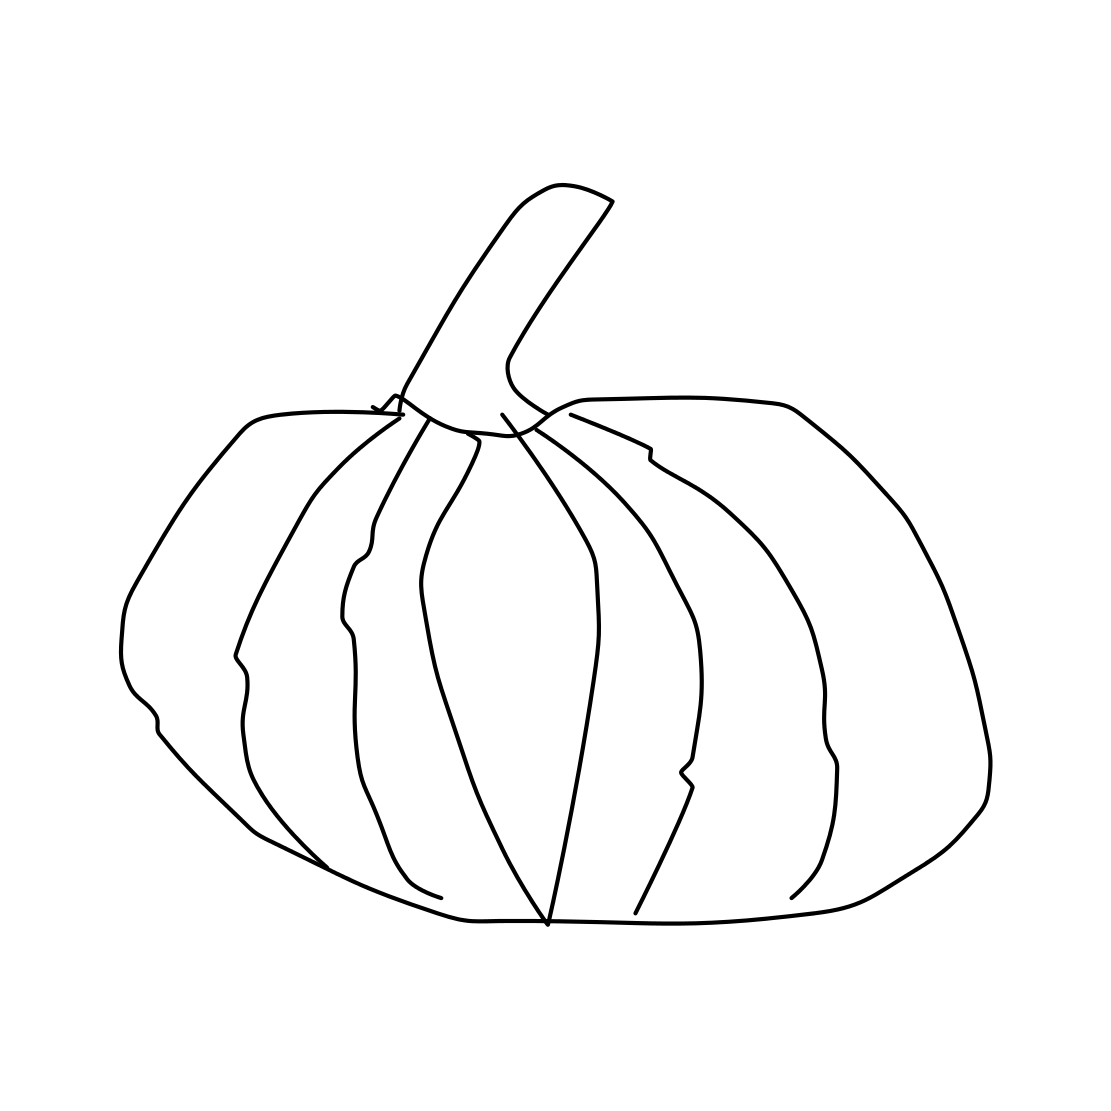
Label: pumpkin